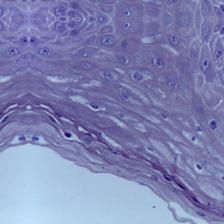
Diagnosis: Normal